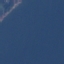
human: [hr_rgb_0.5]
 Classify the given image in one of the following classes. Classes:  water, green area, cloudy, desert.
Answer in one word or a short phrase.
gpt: water